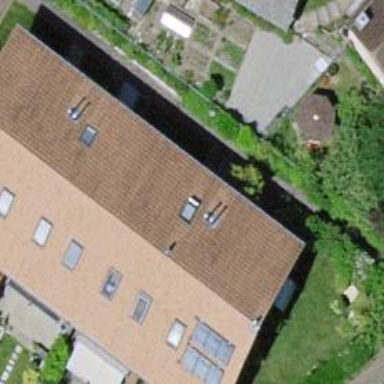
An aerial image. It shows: Gabled roof on residential building.